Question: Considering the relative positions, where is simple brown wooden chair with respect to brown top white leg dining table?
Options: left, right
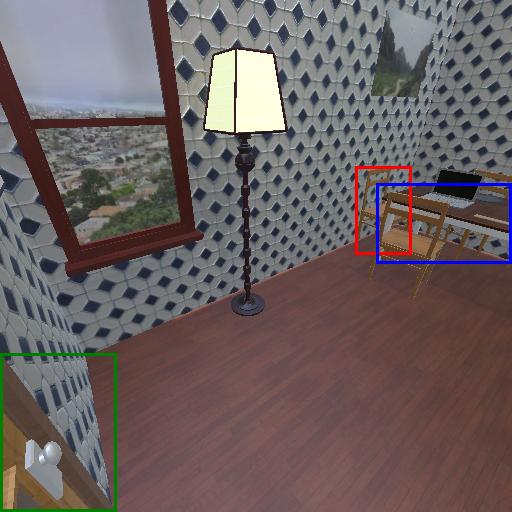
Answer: left